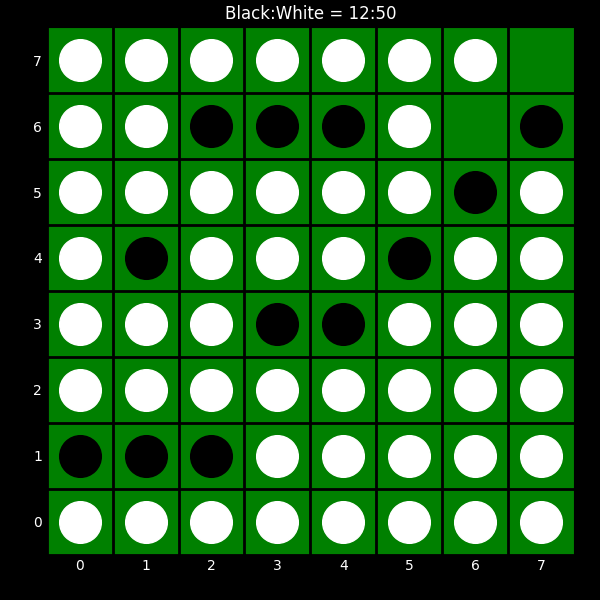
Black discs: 12
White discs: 50